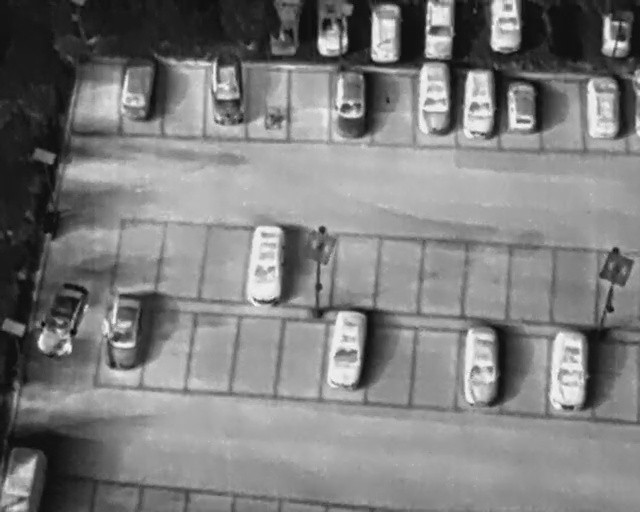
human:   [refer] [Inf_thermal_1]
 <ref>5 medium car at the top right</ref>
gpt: <box>[[74, 2, 83, 8, 2], [92, 3, 100, 9, 2], [69, 16, 80, 23, 2], [89, 17, 99, 24, 2], [77, 17, 86, 23, 2]]</box>

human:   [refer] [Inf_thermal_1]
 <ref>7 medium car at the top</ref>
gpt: <box>[[64, 2, 73, 8, 2], [55, 3, 65, 10, 2], [47, 2, 56, 8, 2], [39, 2, 48, 9, 2], [62, 15, 74, 22, 2], [29, 13, 41, 20, 2], [49, 16, 60, 23, 2]]</box>